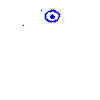
Particle: kaon